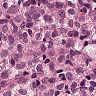
Metastatic tissue present: yes